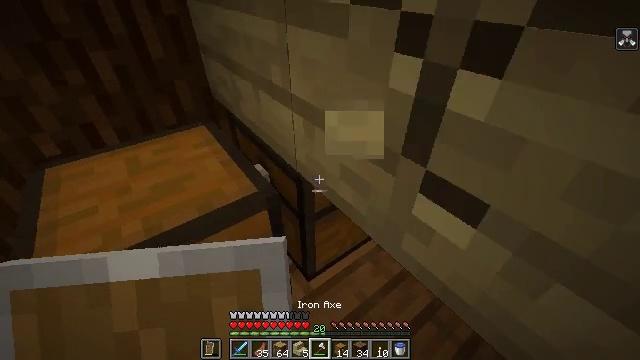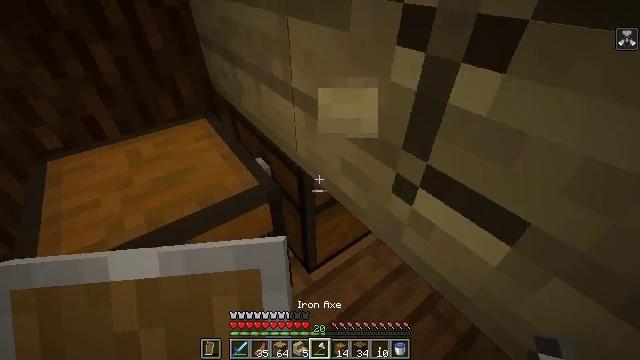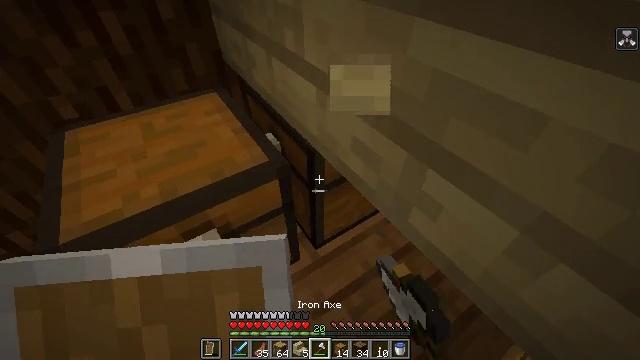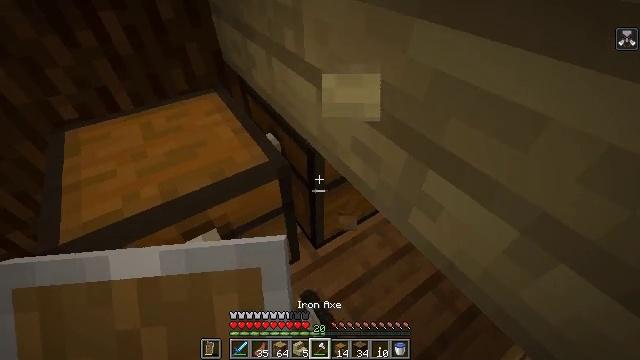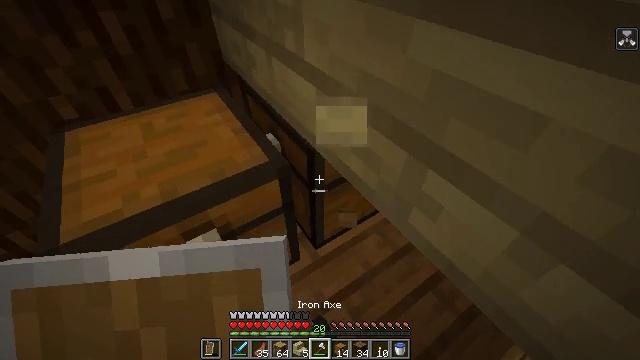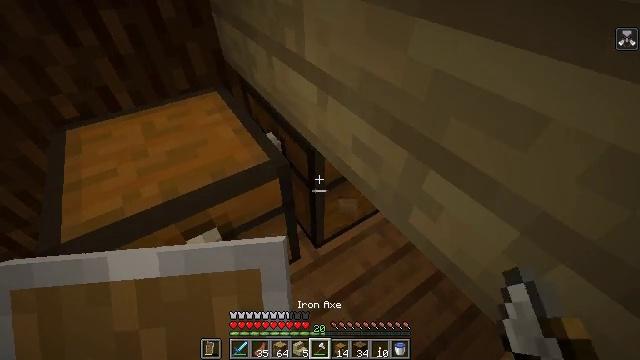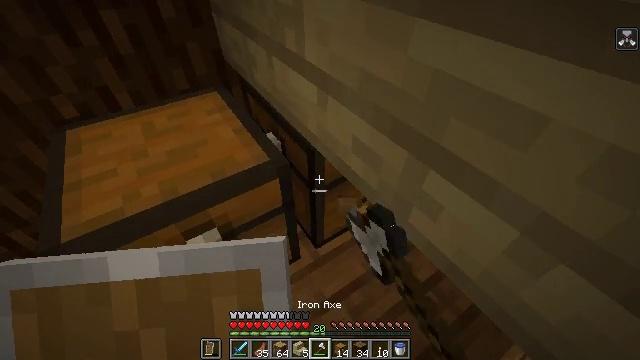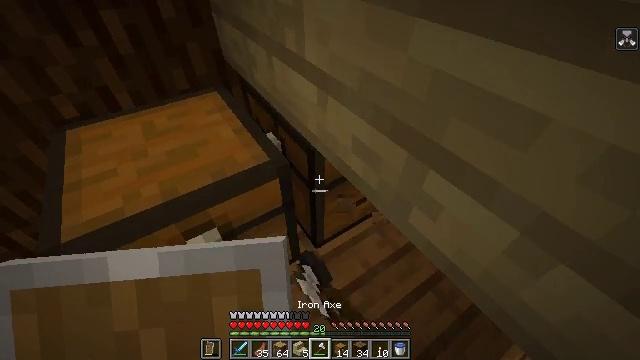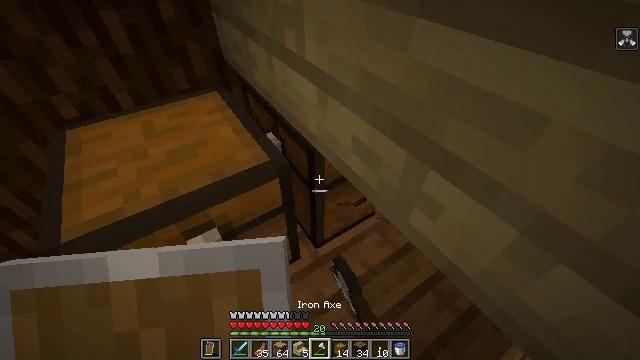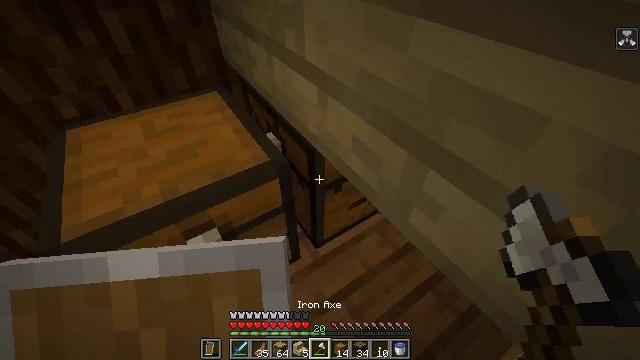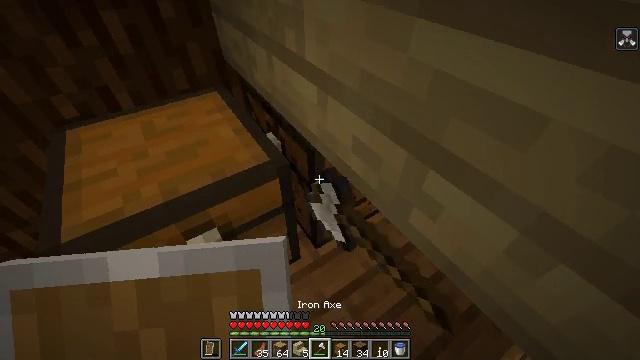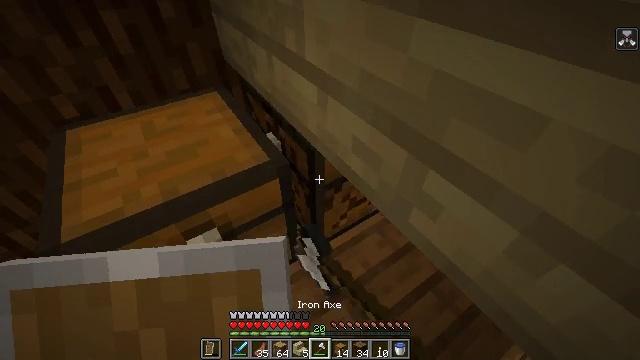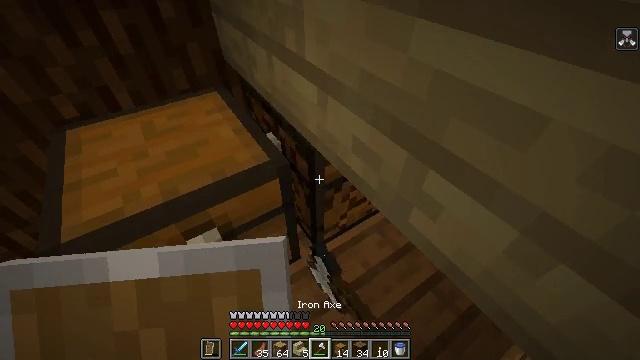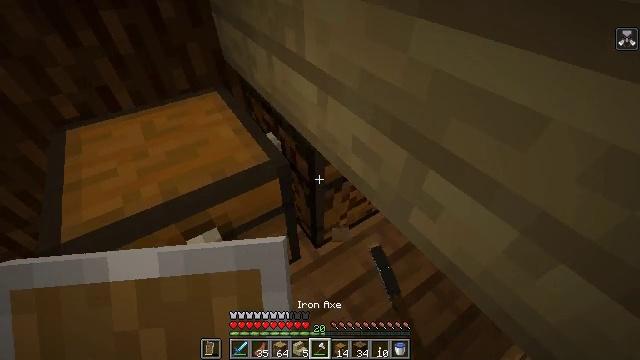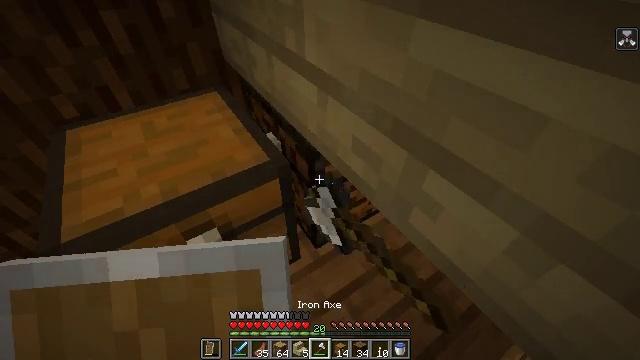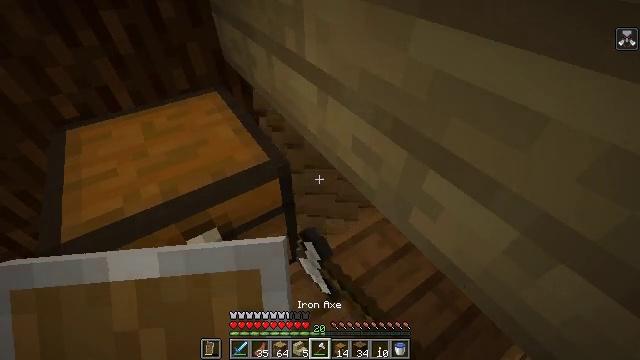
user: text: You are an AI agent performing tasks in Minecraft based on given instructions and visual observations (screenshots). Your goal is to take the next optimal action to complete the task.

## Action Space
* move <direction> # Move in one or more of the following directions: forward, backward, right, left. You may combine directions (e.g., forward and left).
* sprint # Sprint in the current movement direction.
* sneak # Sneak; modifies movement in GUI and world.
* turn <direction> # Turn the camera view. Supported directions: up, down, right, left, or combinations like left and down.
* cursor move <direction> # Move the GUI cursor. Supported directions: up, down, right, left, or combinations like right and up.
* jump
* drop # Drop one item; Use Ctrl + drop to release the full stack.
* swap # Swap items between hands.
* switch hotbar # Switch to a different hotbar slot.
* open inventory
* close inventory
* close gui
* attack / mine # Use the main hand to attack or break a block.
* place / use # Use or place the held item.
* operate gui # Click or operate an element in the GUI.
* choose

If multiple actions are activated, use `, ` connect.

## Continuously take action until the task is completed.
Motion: motion action
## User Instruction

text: Mine the chest to collect it.
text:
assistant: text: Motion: turn down, attack / mine
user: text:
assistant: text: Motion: turn left and down, attack / mine
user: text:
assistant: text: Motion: attack / mine
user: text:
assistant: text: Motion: attack / mine
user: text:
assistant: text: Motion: attack / mine
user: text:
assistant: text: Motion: attack / mine
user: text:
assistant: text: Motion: attack / mine
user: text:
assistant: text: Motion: attack / mine
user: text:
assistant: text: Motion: attack / mine
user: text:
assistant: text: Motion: attack / mine
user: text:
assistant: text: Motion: attack / mine
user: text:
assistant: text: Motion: attack / mine
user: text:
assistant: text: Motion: attack / mine
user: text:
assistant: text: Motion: attack / mine
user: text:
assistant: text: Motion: attack / mine
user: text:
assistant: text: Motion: attack / mine
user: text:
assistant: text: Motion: attack / mine
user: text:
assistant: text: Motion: no_op
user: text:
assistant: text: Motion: sneak
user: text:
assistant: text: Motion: sneak